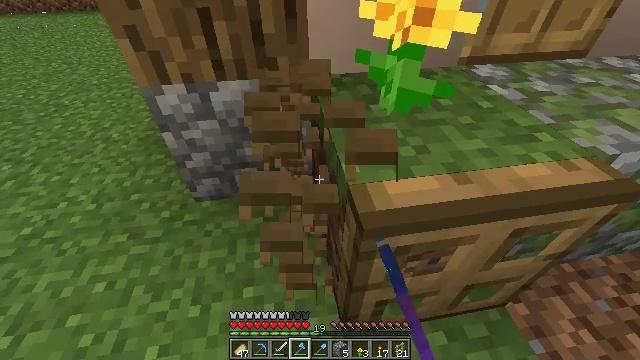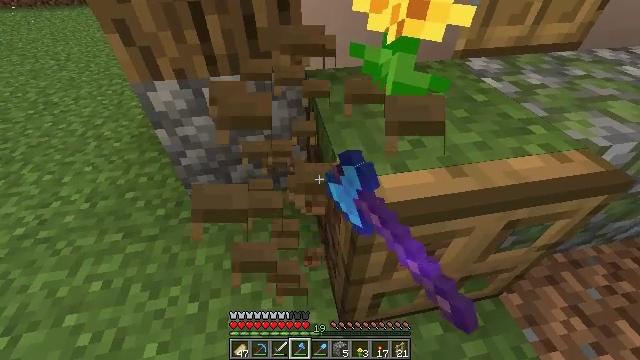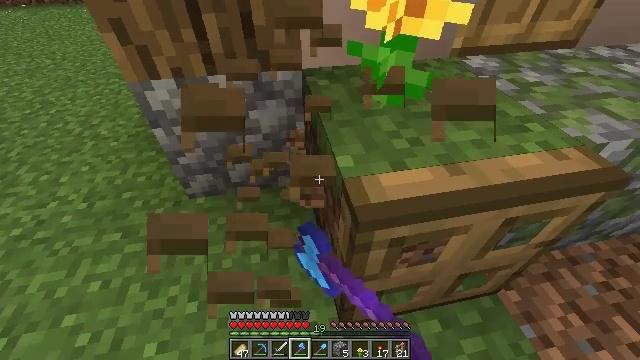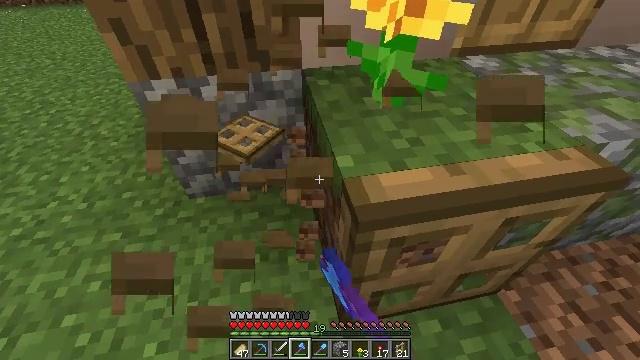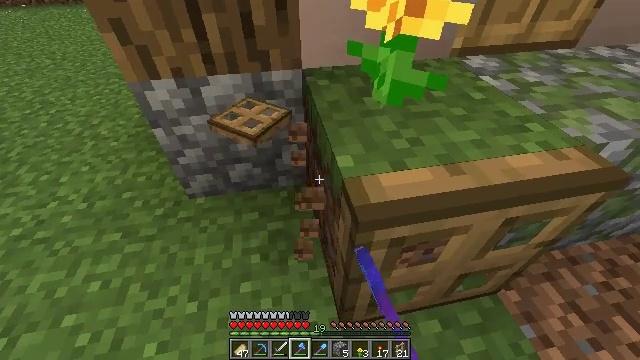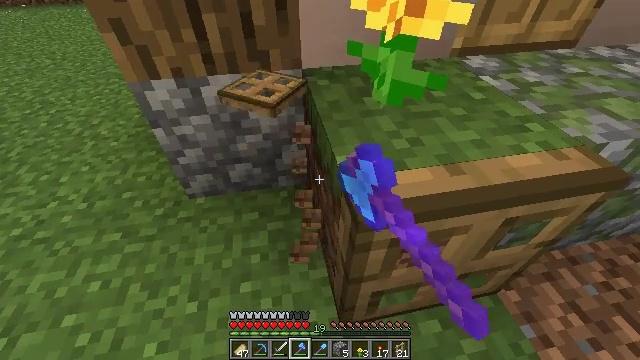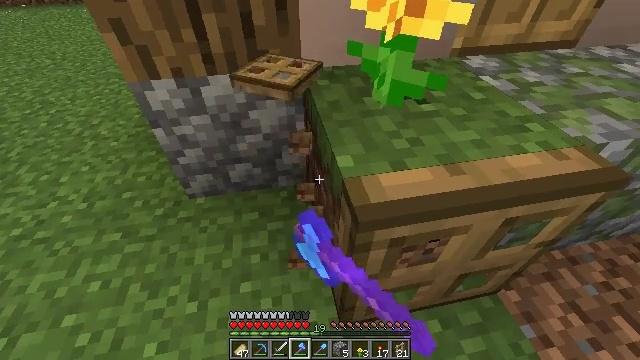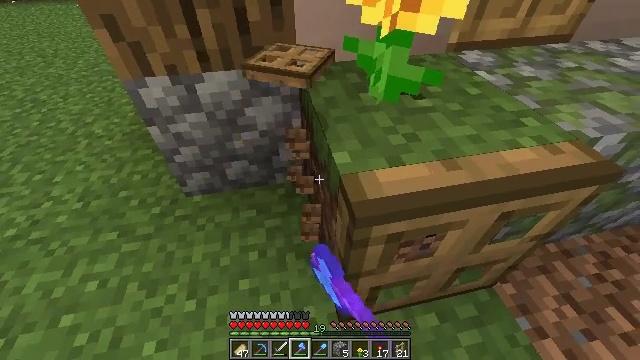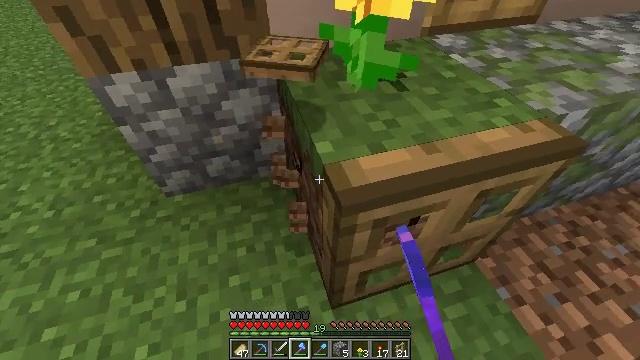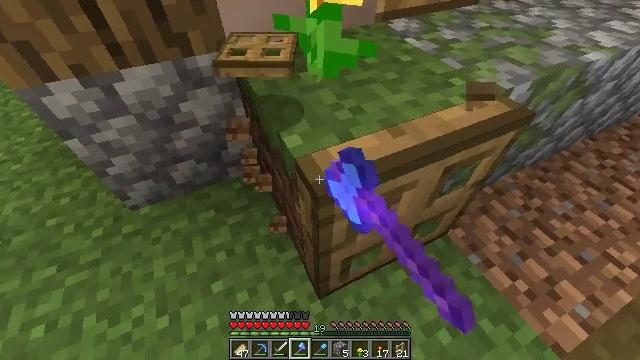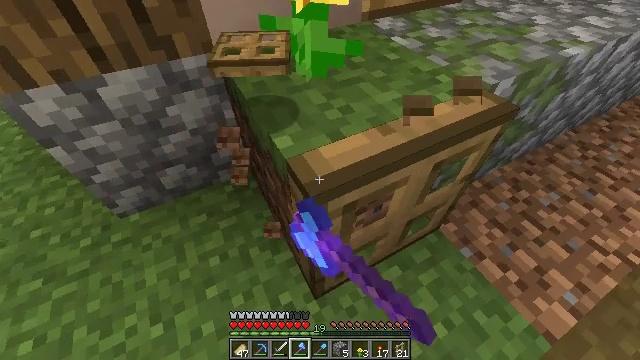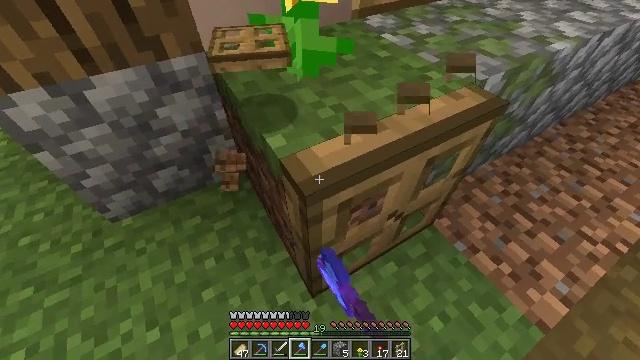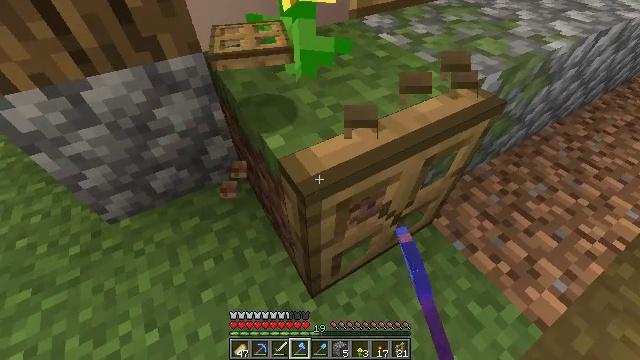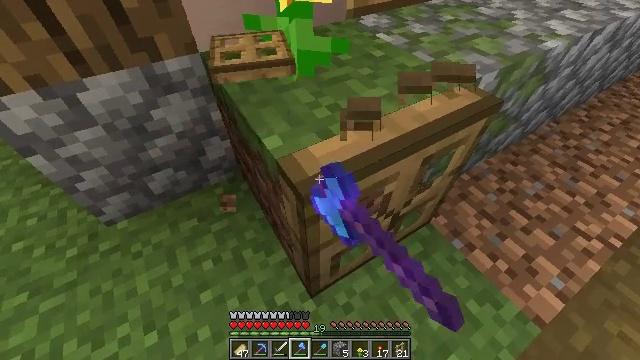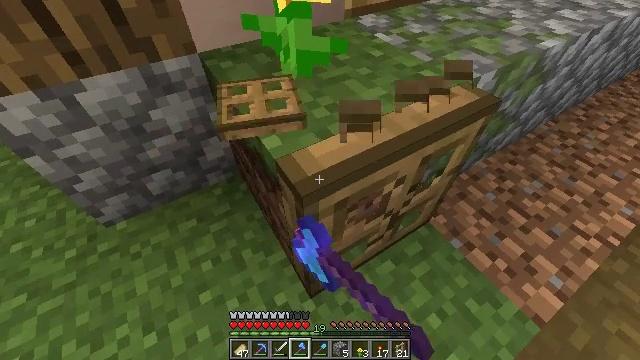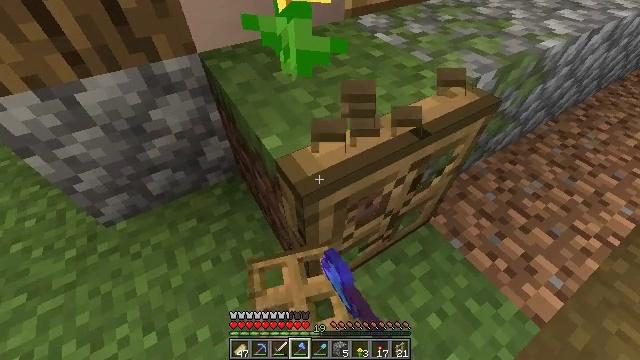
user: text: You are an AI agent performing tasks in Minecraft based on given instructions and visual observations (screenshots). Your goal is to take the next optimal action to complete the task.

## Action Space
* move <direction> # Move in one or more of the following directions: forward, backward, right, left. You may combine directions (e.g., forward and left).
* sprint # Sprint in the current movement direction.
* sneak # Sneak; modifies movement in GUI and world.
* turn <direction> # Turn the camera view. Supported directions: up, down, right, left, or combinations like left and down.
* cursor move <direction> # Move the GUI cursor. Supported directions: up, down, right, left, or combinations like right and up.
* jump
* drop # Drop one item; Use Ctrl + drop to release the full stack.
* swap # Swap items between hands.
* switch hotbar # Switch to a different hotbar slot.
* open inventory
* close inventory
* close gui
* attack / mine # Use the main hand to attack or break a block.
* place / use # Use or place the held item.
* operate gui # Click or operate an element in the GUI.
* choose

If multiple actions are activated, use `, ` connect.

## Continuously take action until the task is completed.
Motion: motion action
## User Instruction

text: Mine the oak trapdoor.
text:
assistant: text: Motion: turn right and down, attack / mine
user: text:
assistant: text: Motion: attack / mine
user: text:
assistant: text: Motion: attack / mine
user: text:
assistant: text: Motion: attack / mine
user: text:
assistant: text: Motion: attack / mine
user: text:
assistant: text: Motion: attack / mine
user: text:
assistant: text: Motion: attack / mine
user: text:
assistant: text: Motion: turn right and down, attack / mine
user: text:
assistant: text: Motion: turn right and down, attack / mine
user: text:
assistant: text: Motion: turn right, attack / mine
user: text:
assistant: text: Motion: turn right, attack / mine
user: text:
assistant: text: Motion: attack / mine
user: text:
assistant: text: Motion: attack / mine
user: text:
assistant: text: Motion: attack / mine
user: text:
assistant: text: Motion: attack / mine
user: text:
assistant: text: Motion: attack / mine
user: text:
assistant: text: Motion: attack / mine
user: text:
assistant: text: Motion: attack / mine
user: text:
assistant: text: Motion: attack / mine
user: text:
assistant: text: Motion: attack / mine
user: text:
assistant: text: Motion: attack / mine
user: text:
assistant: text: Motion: attack / mine
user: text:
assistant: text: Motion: attack / mine
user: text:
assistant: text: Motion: attack / mine
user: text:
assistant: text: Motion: attack / mine
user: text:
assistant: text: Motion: attack / mine